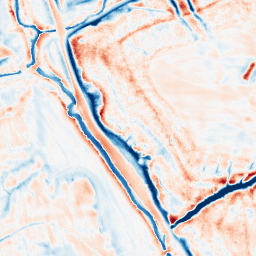
Category: edge_preserving
Decomposition family: bilateral
Decomposition parameters: d: 21
sigma_color: 50
sigma_space: 150
Upsampling method: quartic
Upsampling parameters: scale: 4
Upsampling scale: 4